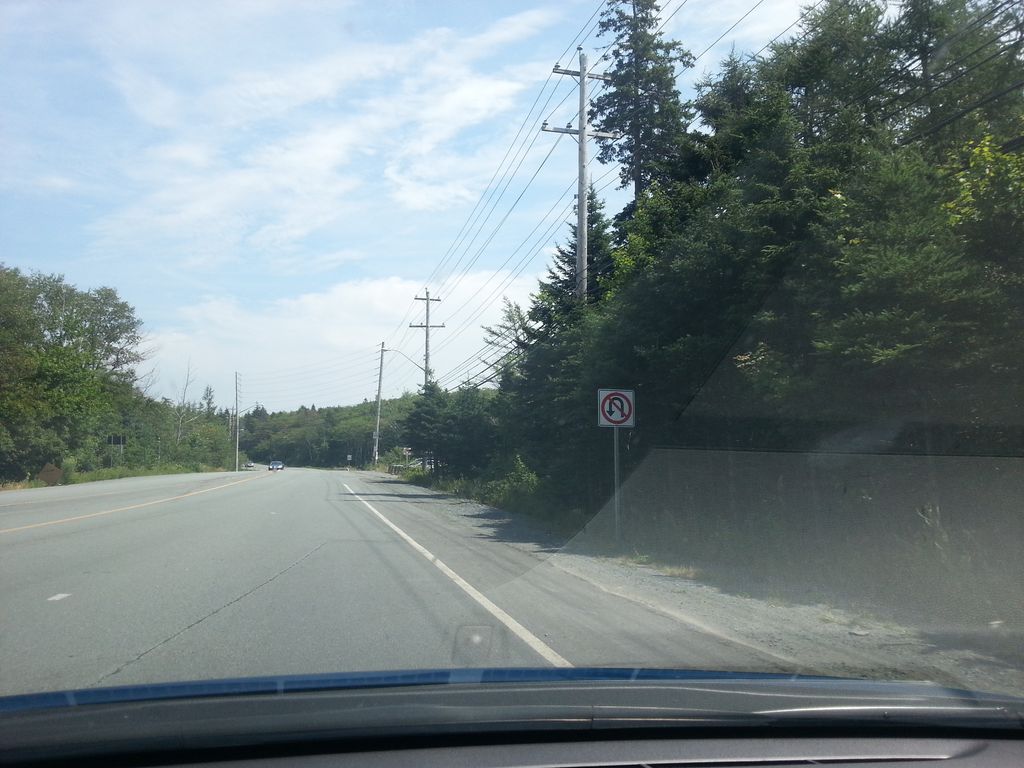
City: halifax